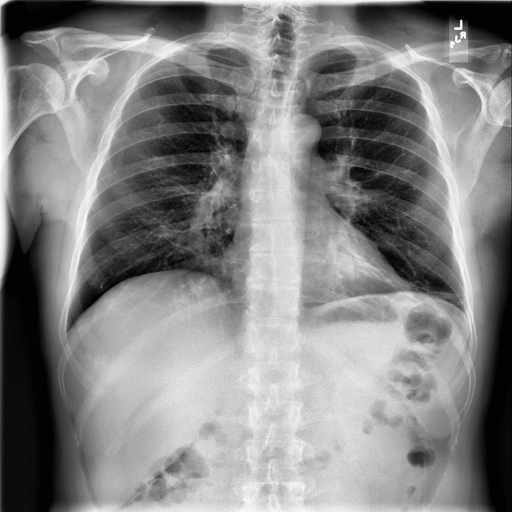
Finding: NORMAL